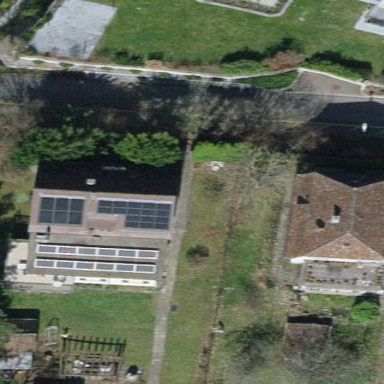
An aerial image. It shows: Detached building with gabled tile roof.